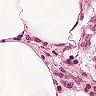
Metastatic tissue present: no